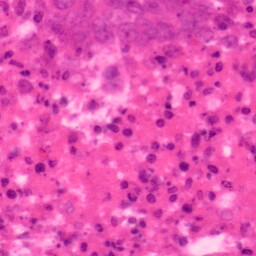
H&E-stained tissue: Colon